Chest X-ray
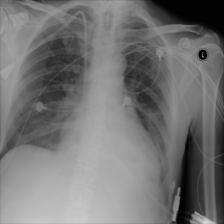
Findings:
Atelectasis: positive
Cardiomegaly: negative
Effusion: positive
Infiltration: positive
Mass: negative
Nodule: negative
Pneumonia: negative
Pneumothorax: negative
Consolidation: negative
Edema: positive
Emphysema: negative
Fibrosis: negative
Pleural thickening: negative
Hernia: negative